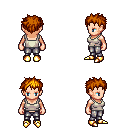
a pixel art fantasy rpg character, female body template, human, light skin, white pirate shirt, metal pants, dark blonde bedhead hairstyle, gold boots, four views (front, back, left, right), 2x2 character sprite sheet, small pixel art, hard edges, no anti-aliasing